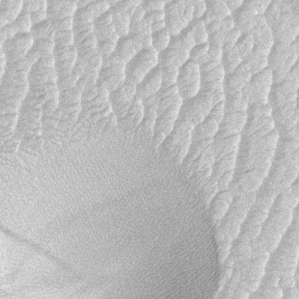
Label: frost